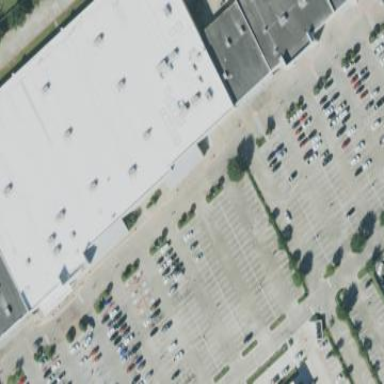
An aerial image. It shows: Retail building housing department store.